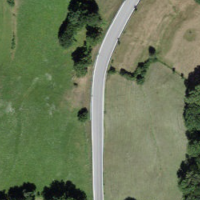
EUNIS habitat code: 52
Species observed at this site:
Humulus lupulus